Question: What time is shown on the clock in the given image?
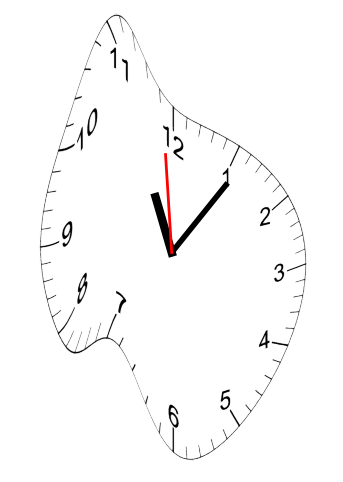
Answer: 11:05:59